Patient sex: M
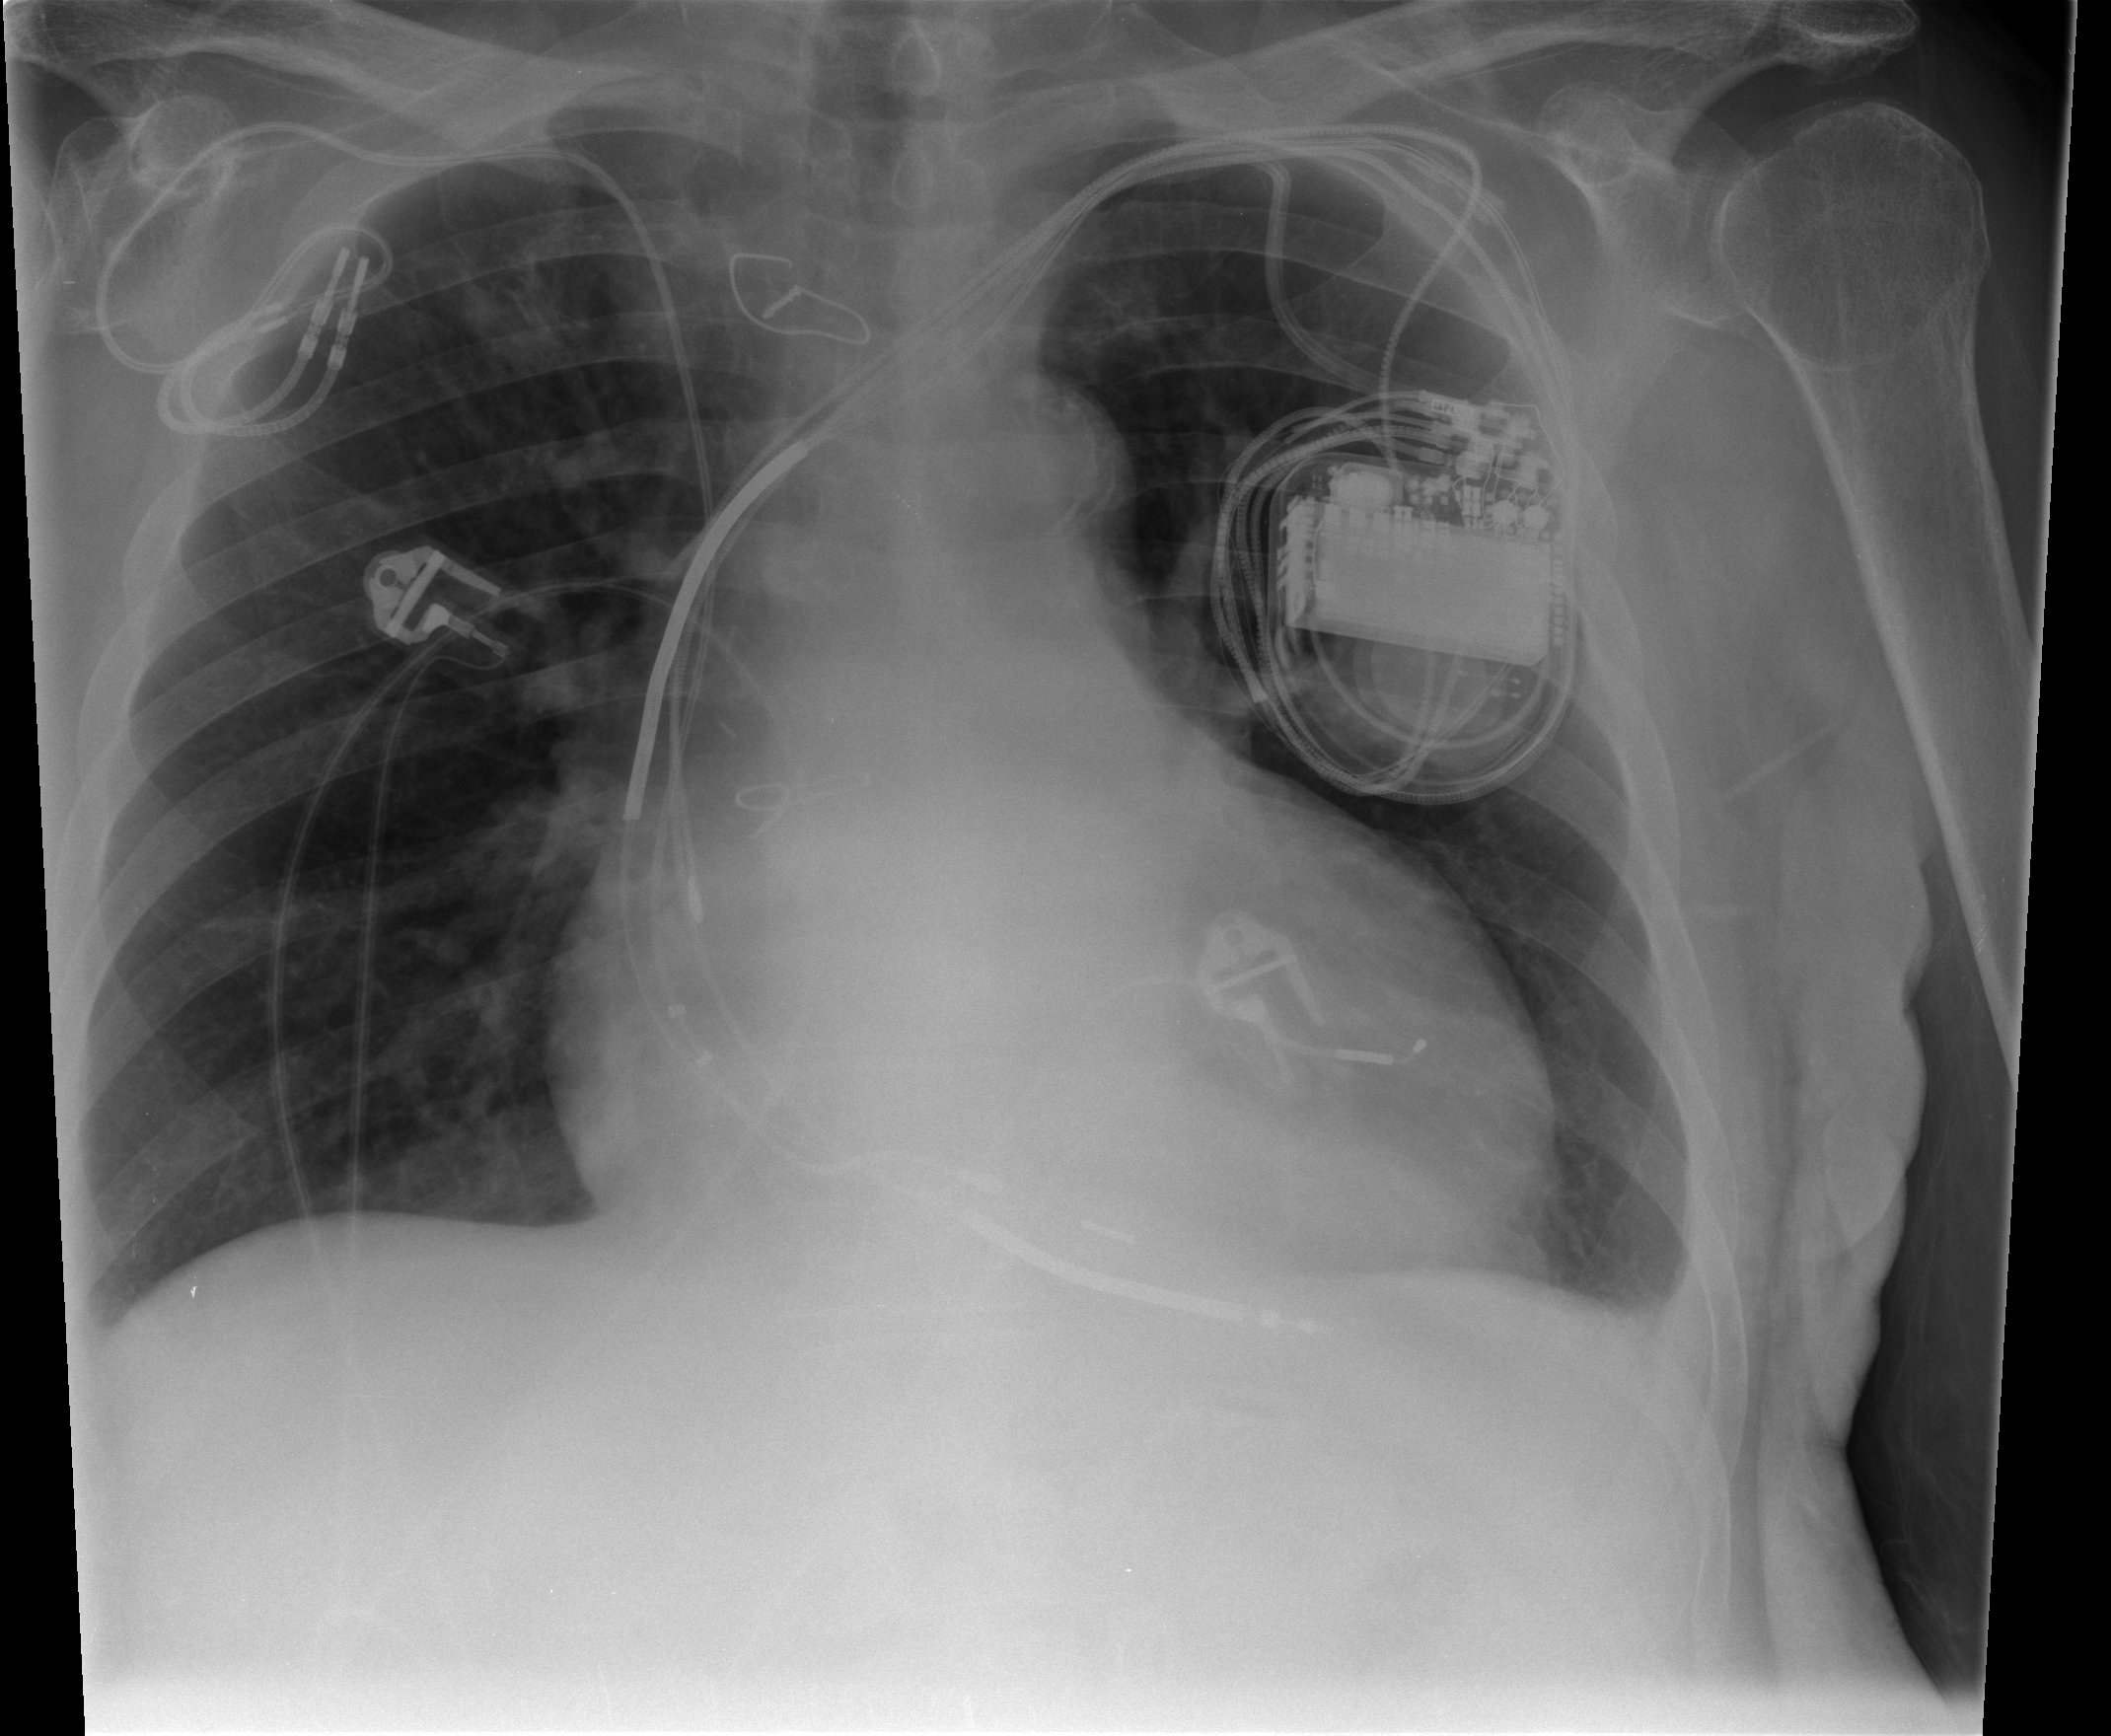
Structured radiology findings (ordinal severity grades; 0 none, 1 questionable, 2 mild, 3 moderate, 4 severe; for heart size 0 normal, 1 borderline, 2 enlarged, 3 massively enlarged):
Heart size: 2
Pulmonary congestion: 0
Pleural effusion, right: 1
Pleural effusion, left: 1
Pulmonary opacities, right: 0
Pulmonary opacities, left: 0
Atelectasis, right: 1
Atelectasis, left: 0